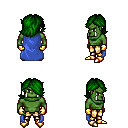
a pixel art fantasy rpg character, male body template, orc, green skin, blue cape, gold greaves, green swoop hairstyle, gold gloves, gold boots, four views (front, back, left, right), 2x2 character sprite sheet, small pixel art, hard edges, no anti-aliasing